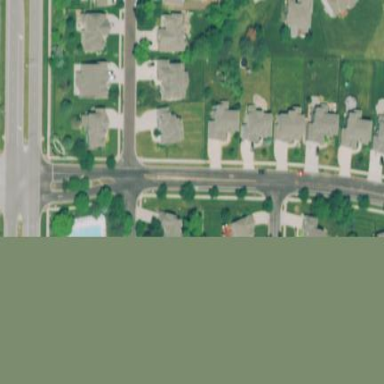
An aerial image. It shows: Residential area composed of single-family homes.